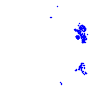
Particle: proton